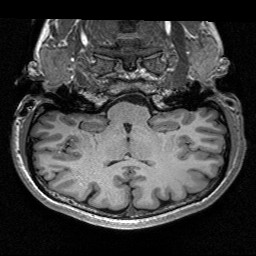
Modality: T1w
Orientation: sagittal
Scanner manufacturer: siemens
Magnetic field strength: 3 T
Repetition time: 2.53 s
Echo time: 0.00267 s